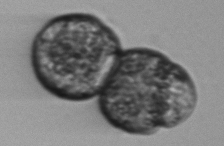
Label: Margalefidinium